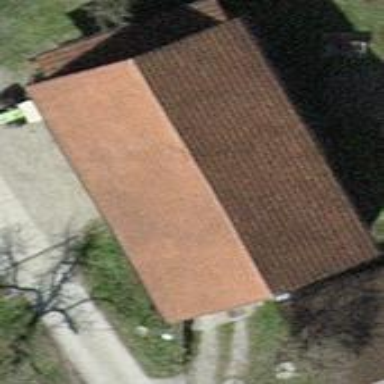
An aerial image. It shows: Gabled roof on farm auxiliary building.